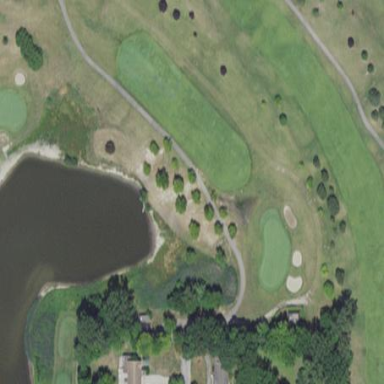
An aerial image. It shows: Grassy area designated as golf fairway.